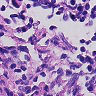
Metastatic tissue present: no